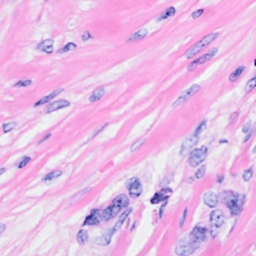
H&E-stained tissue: Breast